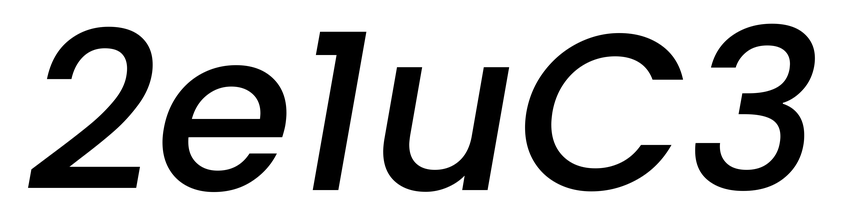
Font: Poppins-MediumItalic